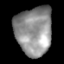
Tissue: lung
Cell type: Epithelial cells
Senescence score: 0.1983
Nuclear area (px): 1733
Mean DAPI intensity: 145.132